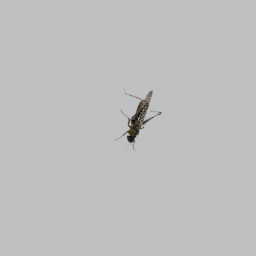
Label: animals